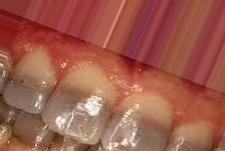
Condition: Tooth Discoloration